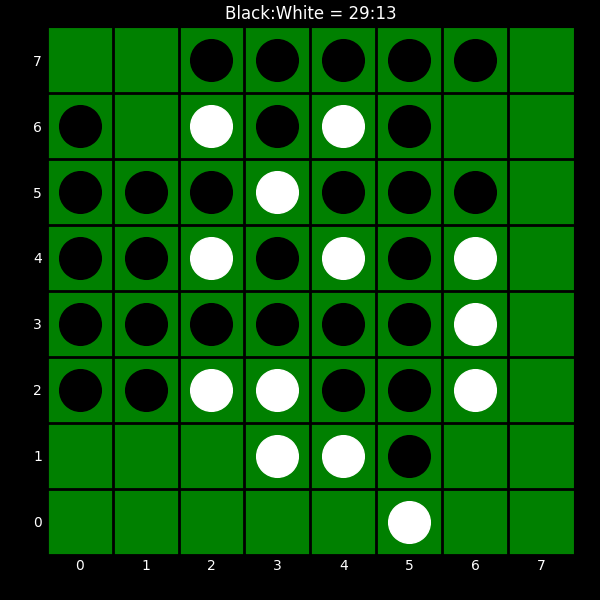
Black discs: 29
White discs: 13